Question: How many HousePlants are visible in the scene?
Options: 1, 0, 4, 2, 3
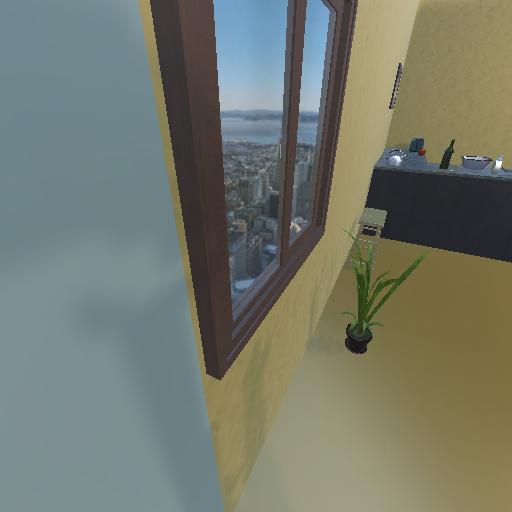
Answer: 1